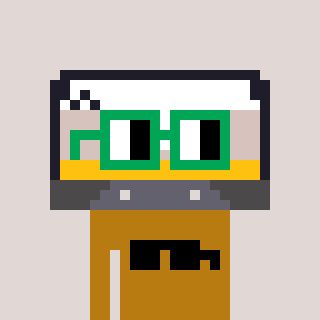
a pixel art character with square green glasses, a cassette tape-shaped head and a gold-colored body on a warm background